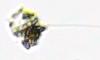
Label: Detritus